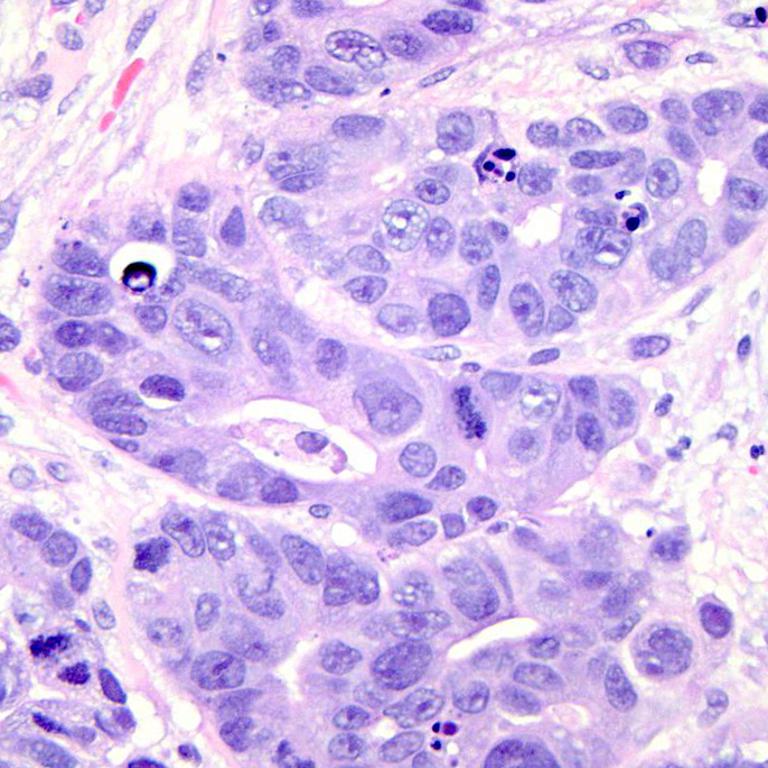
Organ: colon
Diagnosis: adenocarcinomas